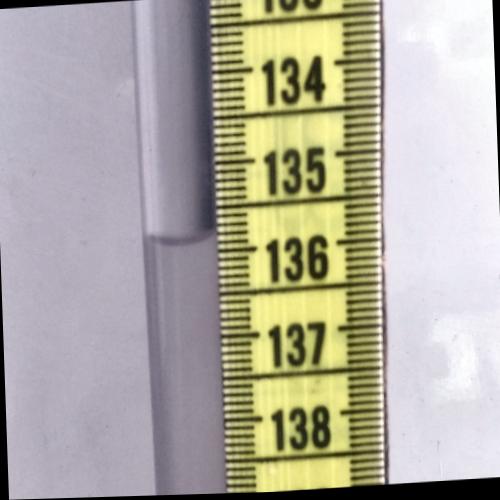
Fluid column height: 135.8 cm